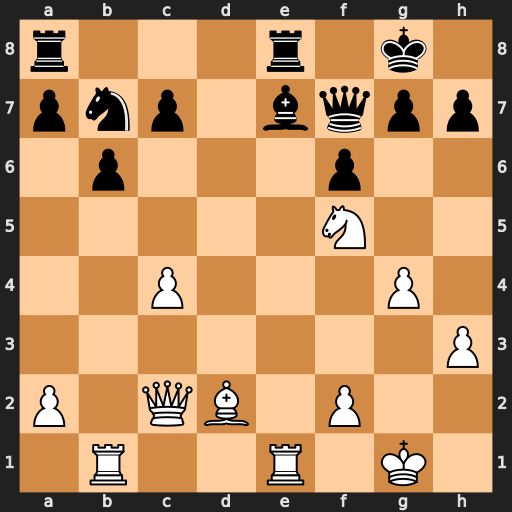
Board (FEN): r3r1k1/pnp1bqpp/1p3p2/5N2/2P3P1/7P/P1QB1P2/1R2R1K1
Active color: w
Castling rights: -
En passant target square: -
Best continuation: Qe4 Rad8 Nxe7+ Rxe7 Qxe7